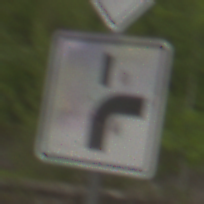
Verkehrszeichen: VerlaufVorfahrtsstrasse8
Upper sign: Vorfahrtsstrasse
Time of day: MorningAfternoon
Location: Outdoor (Nature)
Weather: Overcast
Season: NotSpecified
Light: Natural